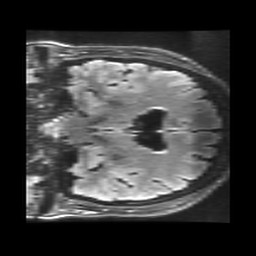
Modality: FLAIR
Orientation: coronal
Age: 60
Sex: female
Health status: healthy
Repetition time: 12 s
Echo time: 0.09782 s